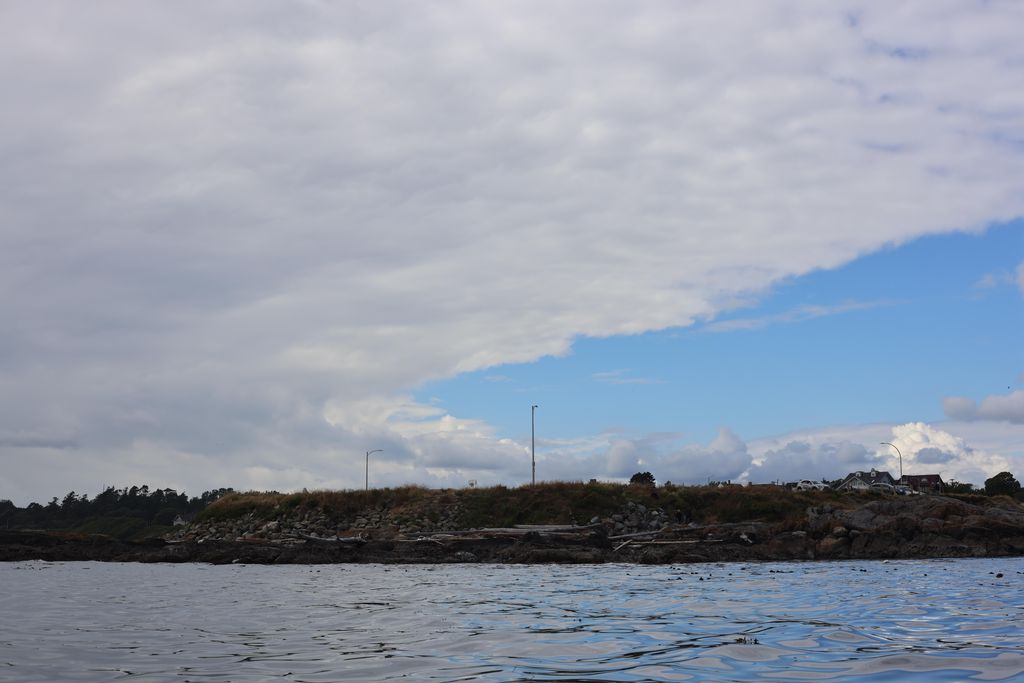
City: victoria